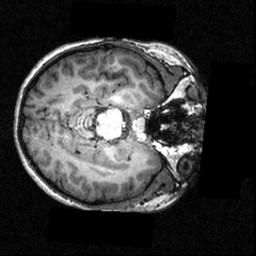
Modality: T1w
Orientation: axial
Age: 23
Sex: female
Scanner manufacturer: siemens
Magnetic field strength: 3.951 T
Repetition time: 1.5 s
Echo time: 0.00335 s